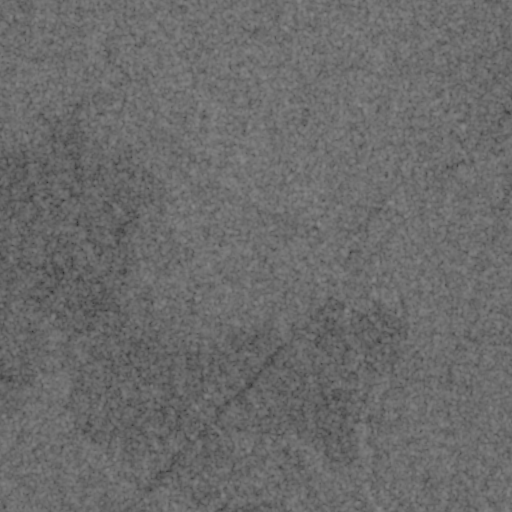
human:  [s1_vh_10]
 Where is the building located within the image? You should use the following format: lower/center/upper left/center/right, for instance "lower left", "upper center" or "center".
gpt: The building is located in the upper right of the image.
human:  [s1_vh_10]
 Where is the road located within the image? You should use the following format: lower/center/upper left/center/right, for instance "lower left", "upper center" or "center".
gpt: There is no road in the image.

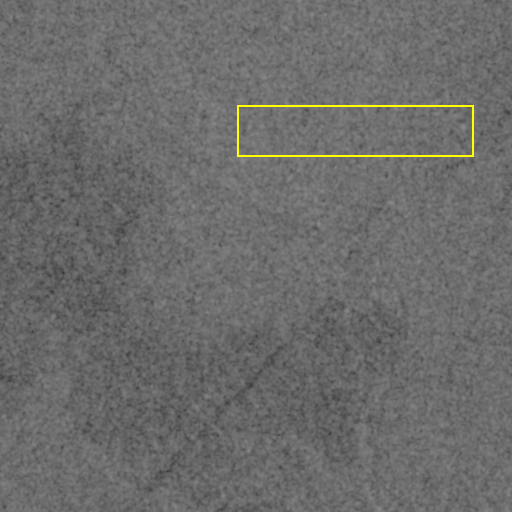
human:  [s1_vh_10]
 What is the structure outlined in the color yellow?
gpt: There is no yellow outline.
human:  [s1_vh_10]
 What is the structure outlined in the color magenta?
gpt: There is no structure outlined in magenta.